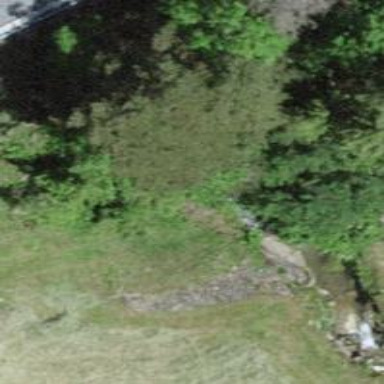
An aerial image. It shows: Culvert tunnel.